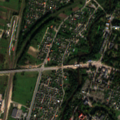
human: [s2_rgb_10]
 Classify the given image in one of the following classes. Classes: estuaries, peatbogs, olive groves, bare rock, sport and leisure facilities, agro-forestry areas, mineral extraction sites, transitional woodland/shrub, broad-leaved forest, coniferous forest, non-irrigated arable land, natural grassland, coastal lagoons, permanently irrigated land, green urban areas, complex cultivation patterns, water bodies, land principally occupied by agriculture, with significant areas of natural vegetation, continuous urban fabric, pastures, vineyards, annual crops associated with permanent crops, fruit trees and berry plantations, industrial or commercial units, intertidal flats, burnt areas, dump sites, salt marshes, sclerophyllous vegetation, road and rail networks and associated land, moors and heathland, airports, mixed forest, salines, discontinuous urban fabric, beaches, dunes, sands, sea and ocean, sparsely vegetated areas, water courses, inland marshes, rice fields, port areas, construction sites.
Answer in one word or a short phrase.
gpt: discontinuous urban fabric, road and rail networks and associated land, green urban areas, complex cultivation patterns